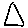
Label: triangle